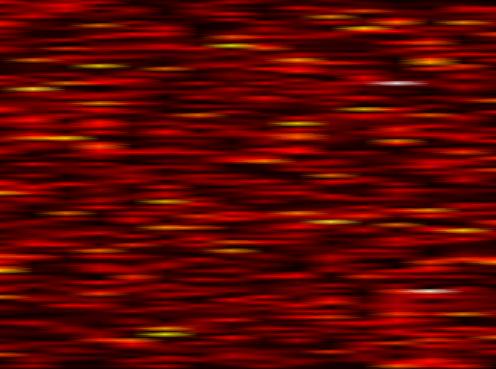
Label: OFDM